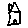
Label: house